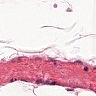
Metastatic tissue present: no